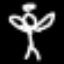
Label: angel